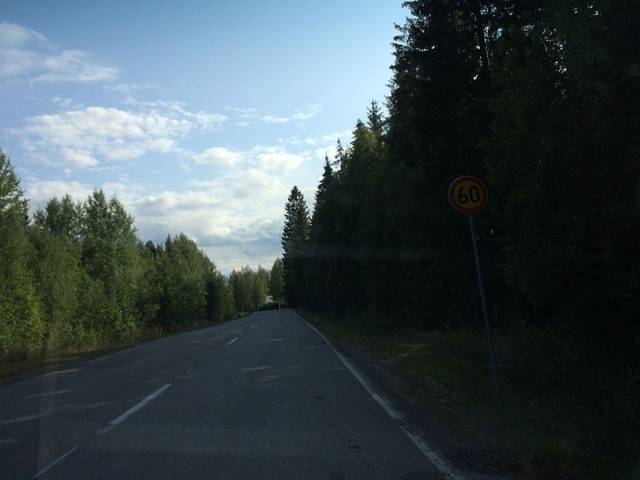
Region: Finland
Coordinates: 61.088, 24.694